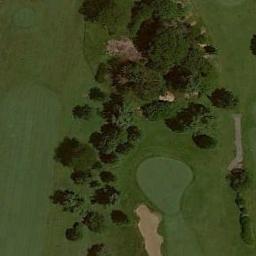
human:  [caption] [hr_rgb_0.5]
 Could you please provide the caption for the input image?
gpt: A lot of trees are beside the golf course .

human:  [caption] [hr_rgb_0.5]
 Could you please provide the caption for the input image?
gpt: The golf course has some putting greens, Fairways barrier trees and a sandpit .

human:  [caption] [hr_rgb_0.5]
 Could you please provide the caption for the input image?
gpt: There are about a dozen bunkers on this lawn .

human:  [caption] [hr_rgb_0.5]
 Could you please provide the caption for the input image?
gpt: There are several bunkers and many trees on a large green lawn on the golf course .

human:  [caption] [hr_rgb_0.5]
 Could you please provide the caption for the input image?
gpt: There are many trees beside a bunker on the golf course .